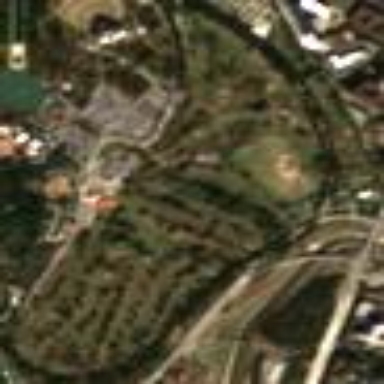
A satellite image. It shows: Golf course surrounded by greenery.